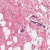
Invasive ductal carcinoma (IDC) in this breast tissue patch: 0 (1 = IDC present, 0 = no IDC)